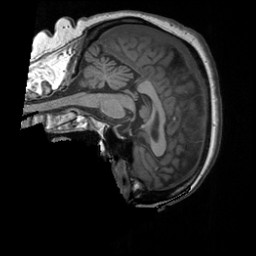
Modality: T1w
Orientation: sagittal
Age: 57
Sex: female
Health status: ill
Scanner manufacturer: siemens
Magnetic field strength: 3 T
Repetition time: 1.9 s
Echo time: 0.00247 s